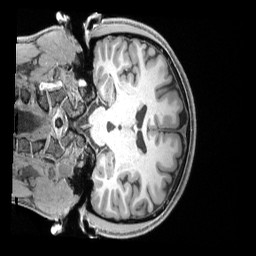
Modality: T1w
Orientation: coronal
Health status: healthy
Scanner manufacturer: siemens
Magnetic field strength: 3 T
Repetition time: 2.4 s
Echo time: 0.00222 s